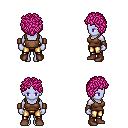
a pixel art fantasy rpg character, female body template, dark elf, purple skin, brown pirate shirt, gold greaves, pink curly afro hairstyle, leather bracers, brown shoes, four views (front, back, left, right), 2x2 character sprite sheet, small pixel art, hard edges, no anti-aliasing